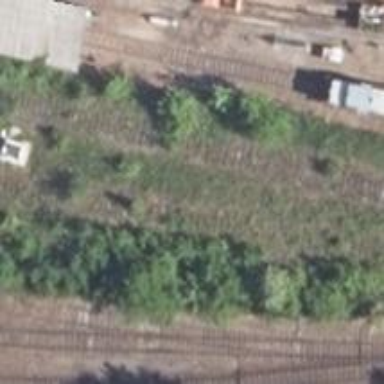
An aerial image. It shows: Abandoned railway yard.